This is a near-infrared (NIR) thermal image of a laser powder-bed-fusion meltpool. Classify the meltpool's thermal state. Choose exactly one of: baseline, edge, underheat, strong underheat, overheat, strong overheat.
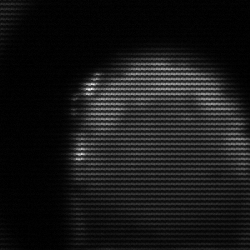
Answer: edge